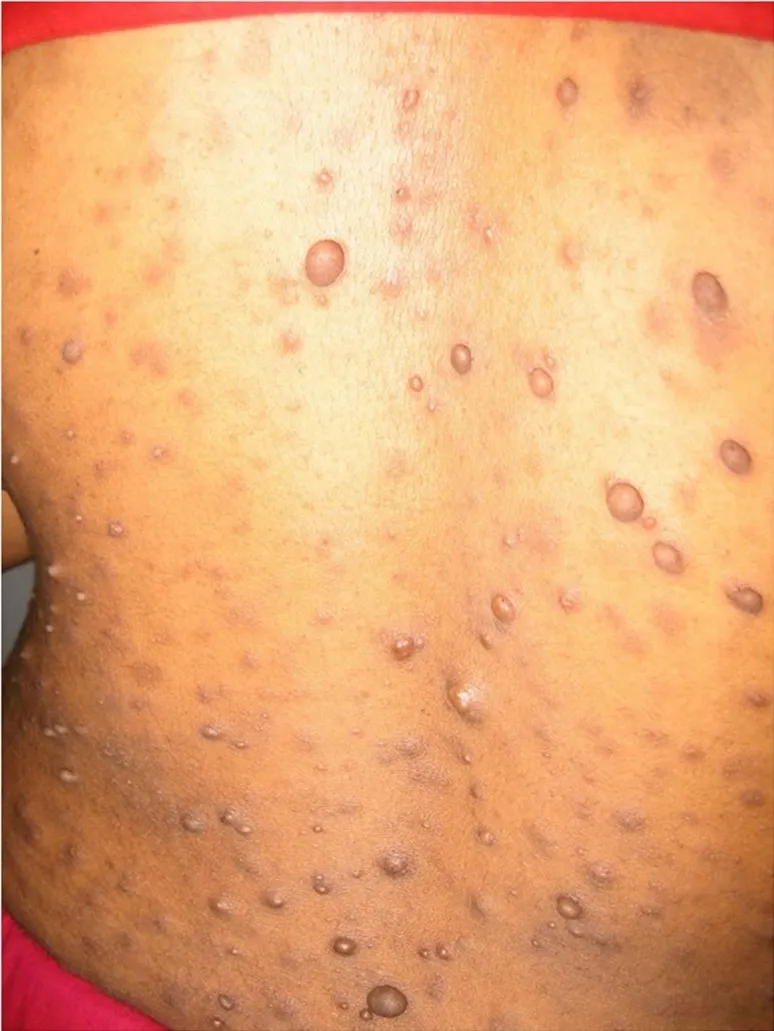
Neurofibromatosis.
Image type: medical_photograph (skin_photograph)